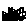
Label: sun